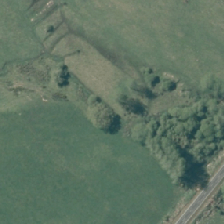
Land cover: deciduous_hardwood